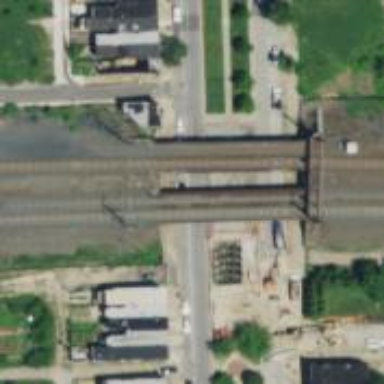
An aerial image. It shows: Bridge over electrified railway with contact line.